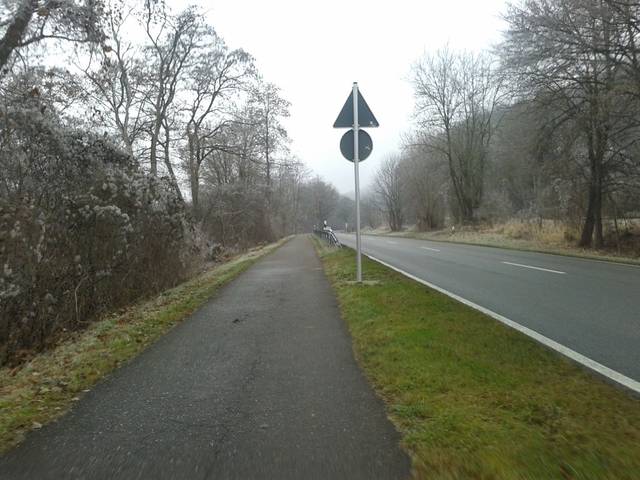
Region: Germany
Coordinates: 48.431, 10.044